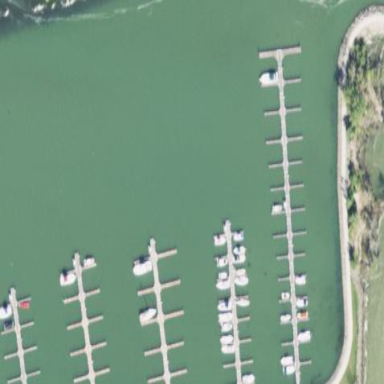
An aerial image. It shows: Dock in harbor.